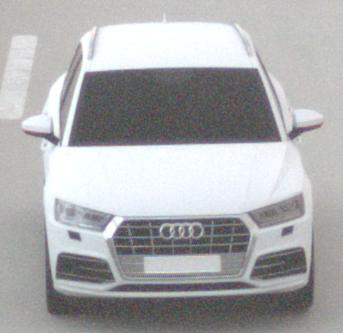
Make: Audi
Model: Q5 45 TFSI
Detailed model: Q5 (FY)
Model produced from: 2019/01
Model produced until: 2019/05
Doors: 5
Color: white
Road condition: dry road
Daytime: night
Contrast: low contrast